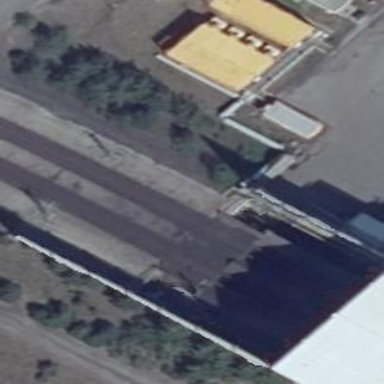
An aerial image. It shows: Industrial building.